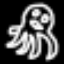
Label: octagon